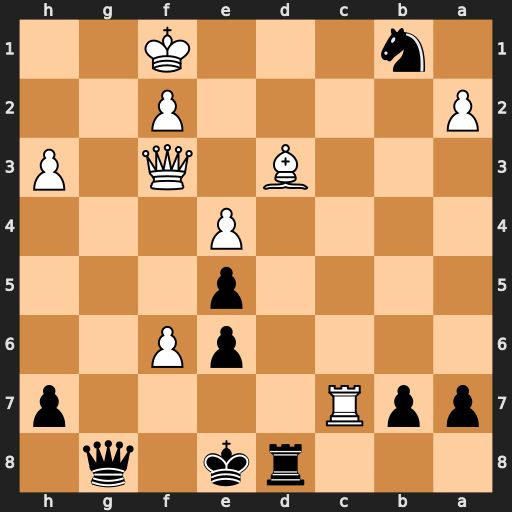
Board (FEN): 3rk1q1/ppR4p/4pP2/4p3/4P3/3B1Q1P/P4P2/1n3K2
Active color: b
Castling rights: -
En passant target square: -
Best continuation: Nd2+ Ke2 Nxf3 f7+ Qxf7